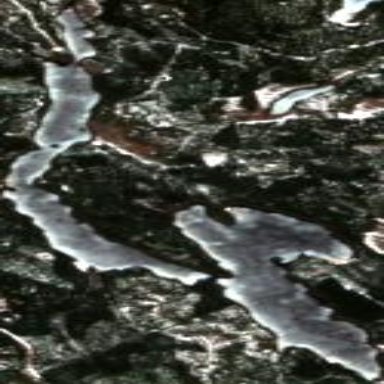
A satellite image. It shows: Serene lake surrounded by nature.